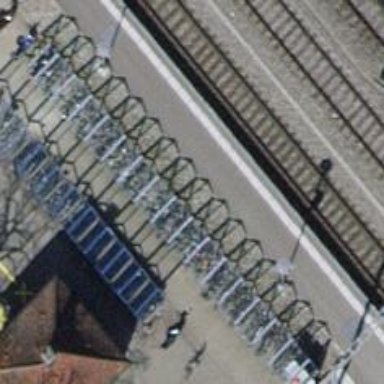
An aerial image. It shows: Bicycle parking area with asphalt surface. The parking area is equipped with bike racks.